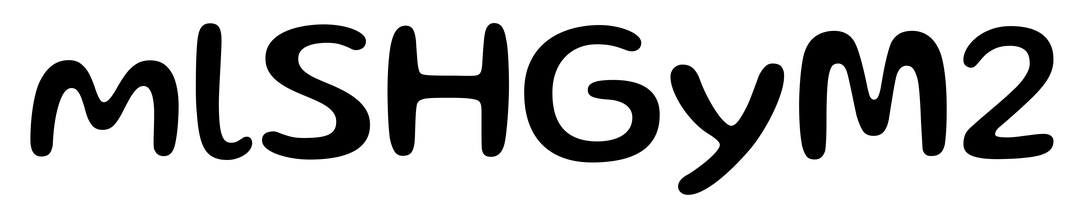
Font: Gluten_Regular